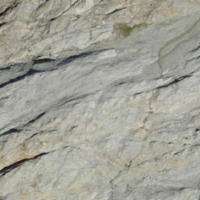
EUNIS habitat code: 49
Species observed at this site:
Saxifraga aizoides